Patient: sex M, age 26
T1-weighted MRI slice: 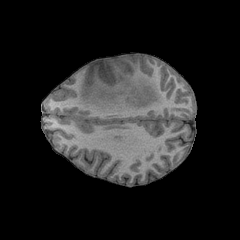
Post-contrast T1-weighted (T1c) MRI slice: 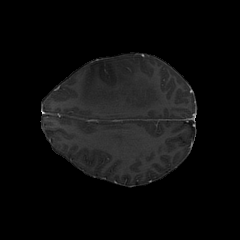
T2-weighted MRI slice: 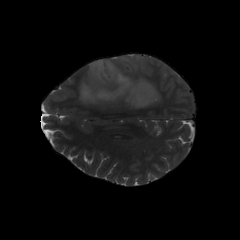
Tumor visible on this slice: yes
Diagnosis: Astrocytoma, IDH-mutant
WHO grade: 3